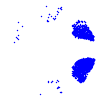
Particle: proton